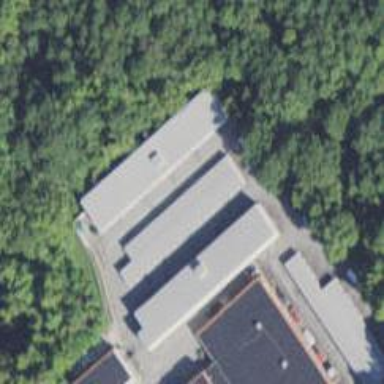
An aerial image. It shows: Commercial building.